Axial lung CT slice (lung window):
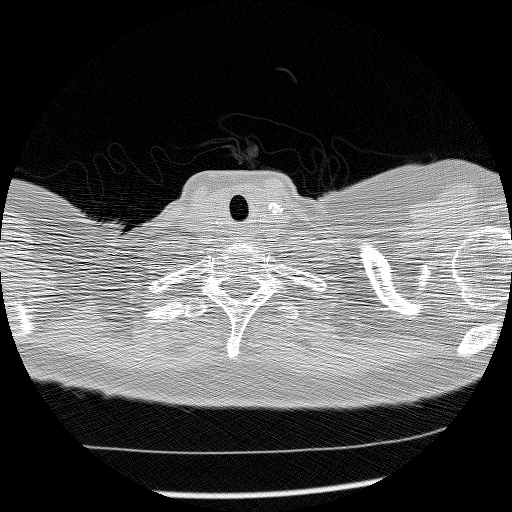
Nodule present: no